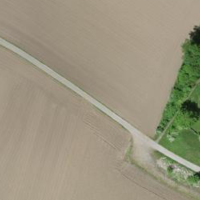
EUNIS habitat code: 52
Species observed at this site:
Podarcis muralis
Pieris rapae